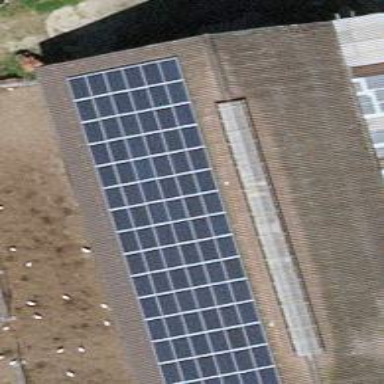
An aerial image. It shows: Solar power generator using photovoltaic method with solar photovoltaic panel types.